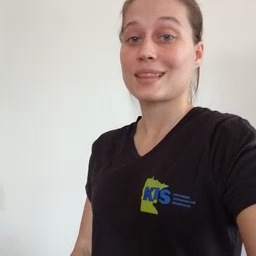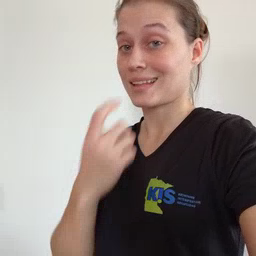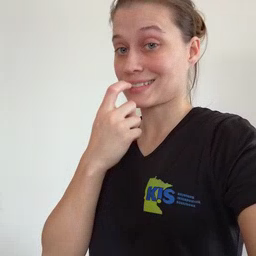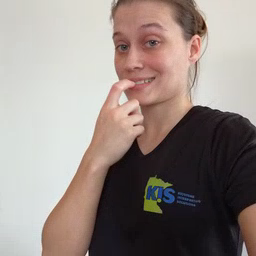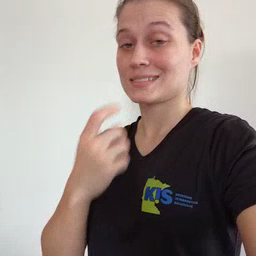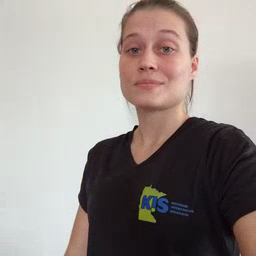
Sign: glasswindow